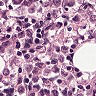
Metastatic tissue present: yes